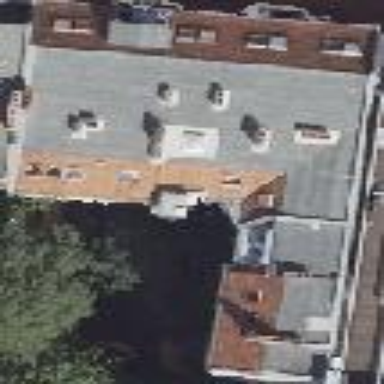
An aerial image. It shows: Building consisting of apartments with double saltbox roof shape.